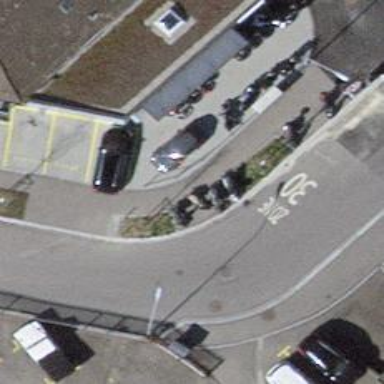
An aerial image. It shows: Floor bicycle parking area.